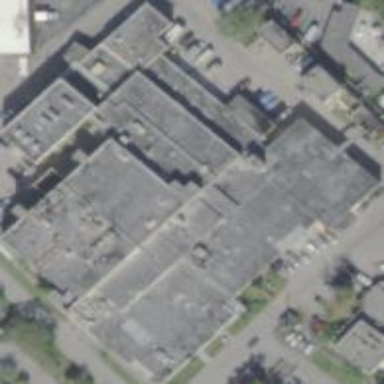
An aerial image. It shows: Building.